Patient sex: F
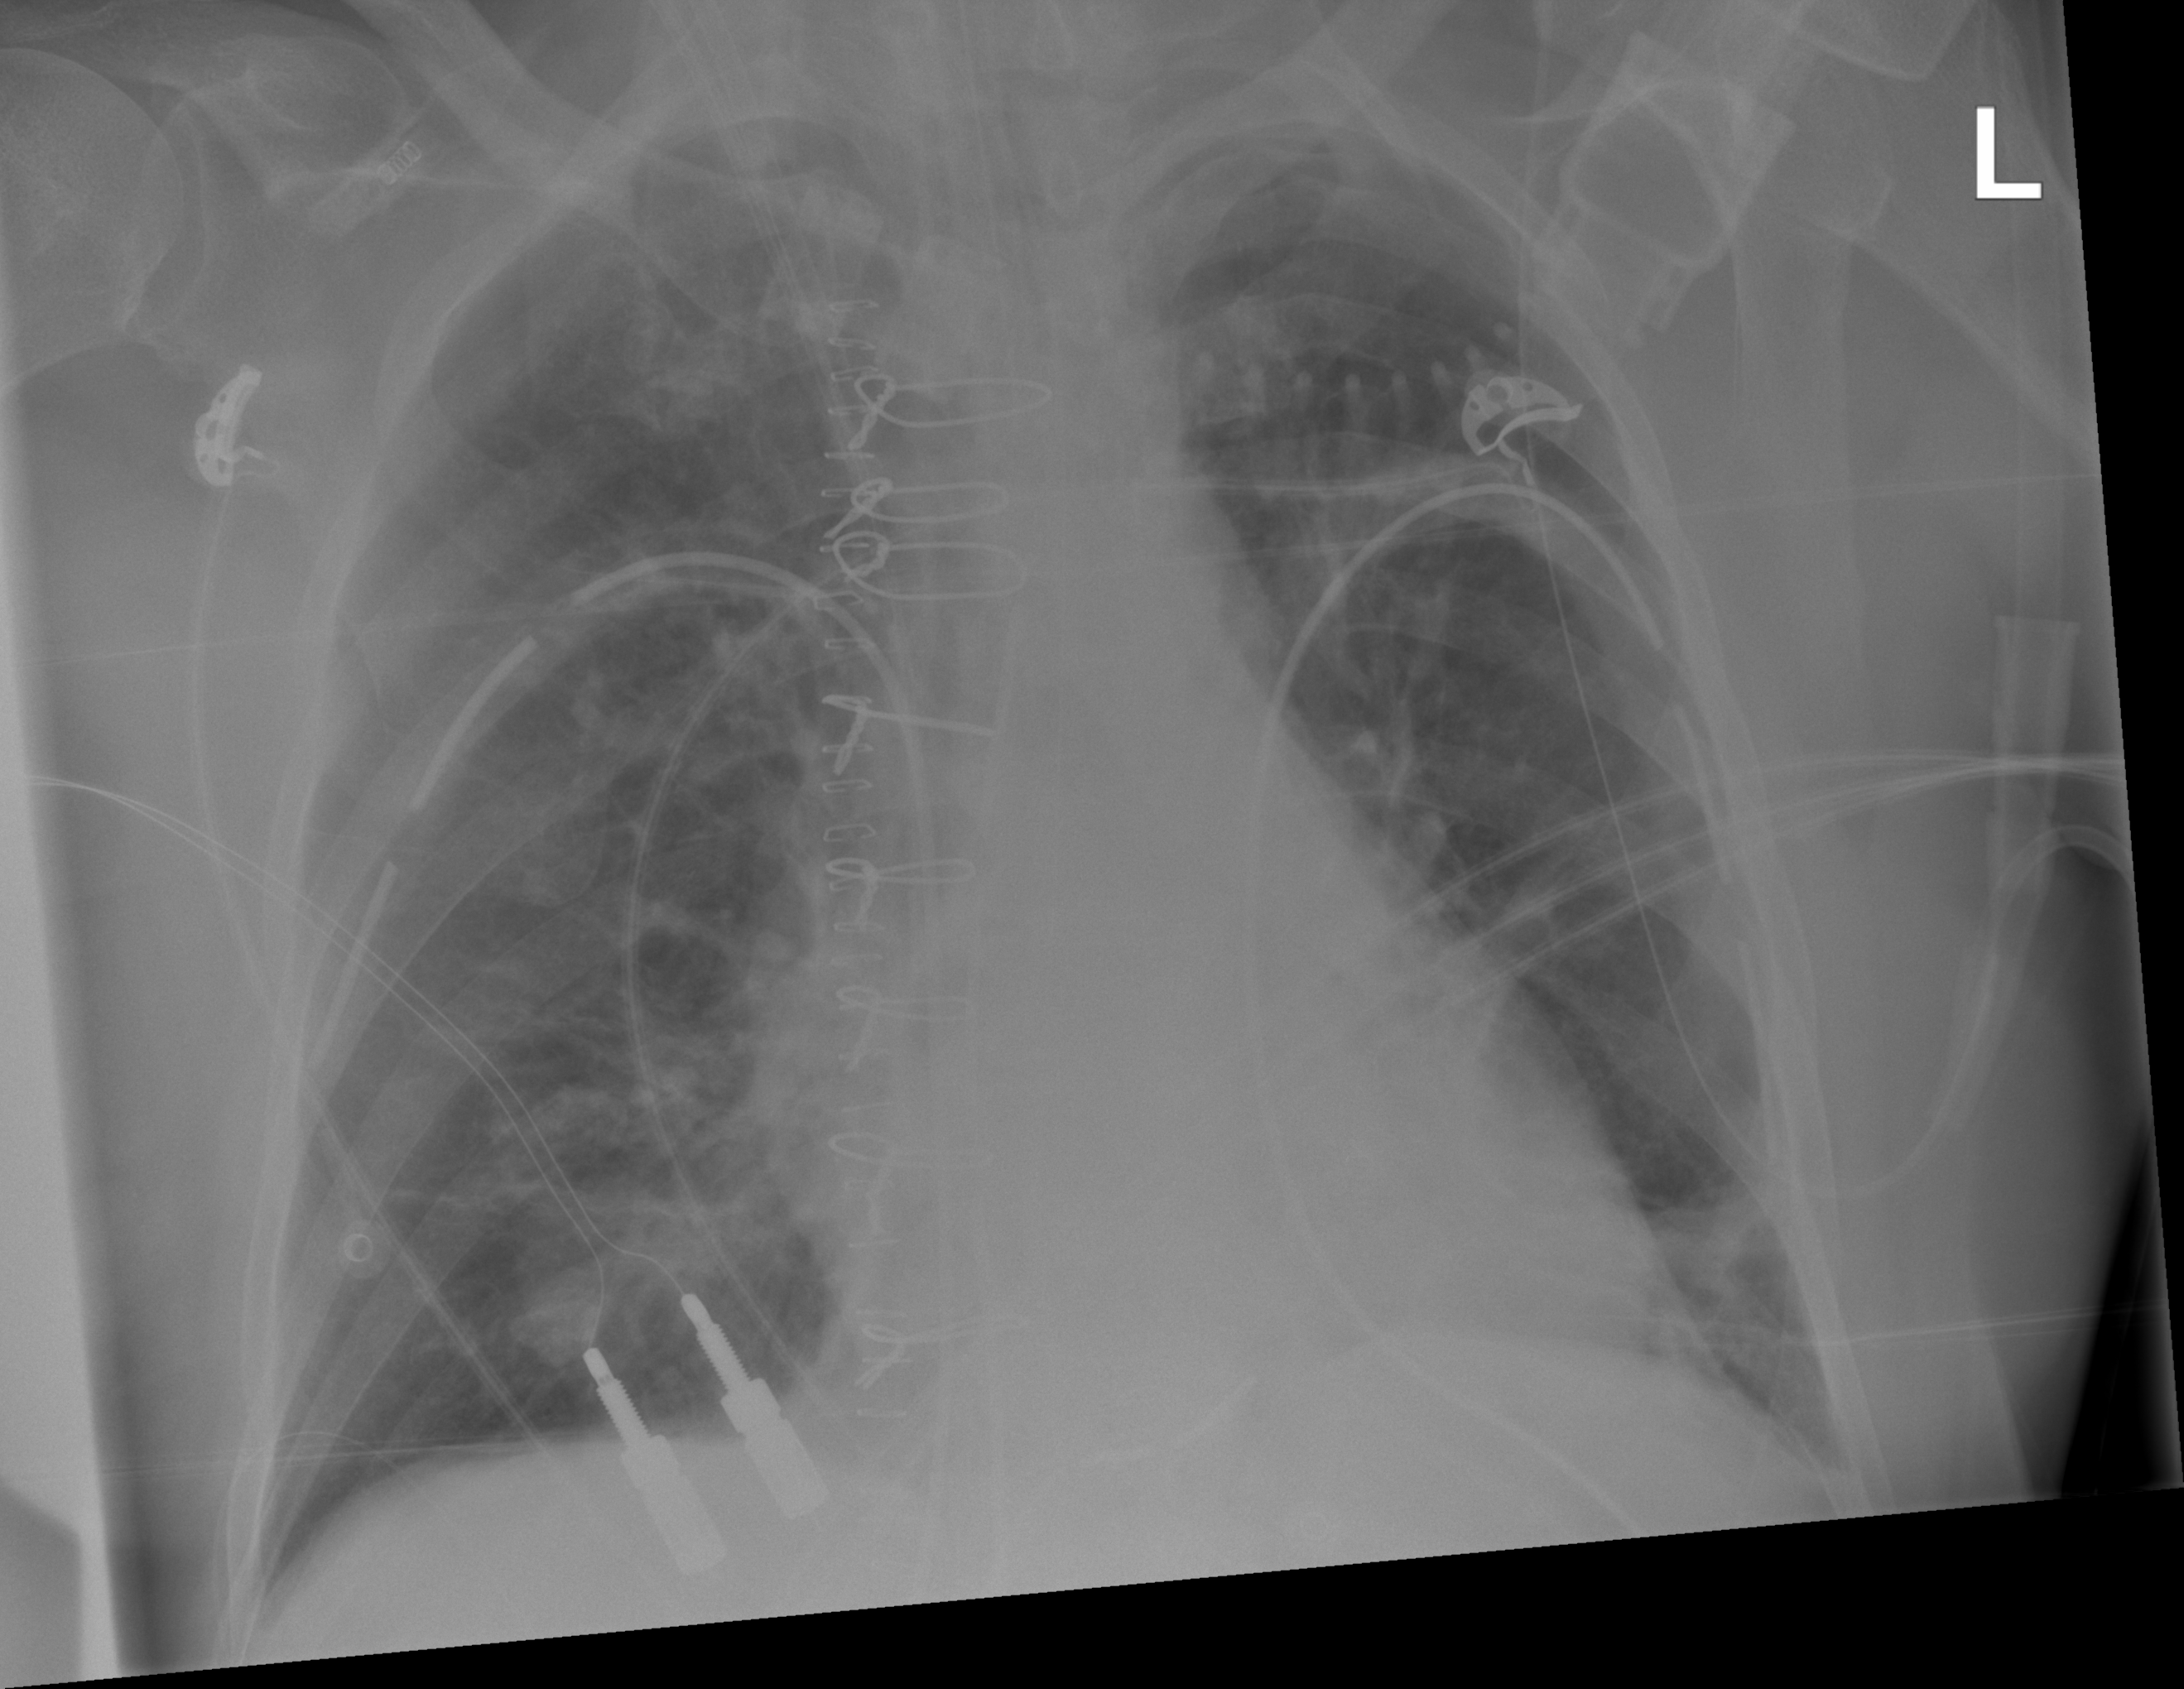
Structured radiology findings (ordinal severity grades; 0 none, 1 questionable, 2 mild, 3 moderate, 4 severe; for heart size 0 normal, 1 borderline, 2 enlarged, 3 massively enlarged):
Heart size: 2
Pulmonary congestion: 0
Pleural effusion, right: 0
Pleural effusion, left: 0
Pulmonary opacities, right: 0
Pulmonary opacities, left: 0
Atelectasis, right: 2
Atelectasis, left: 2